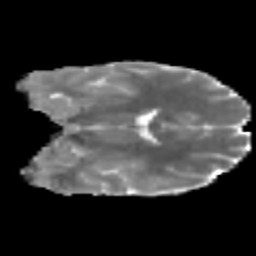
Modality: MD
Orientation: coronal
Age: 25
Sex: male
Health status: healthy
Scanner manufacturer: philips
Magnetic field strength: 3 T
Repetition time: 4.366 s
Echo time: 0.09797 s